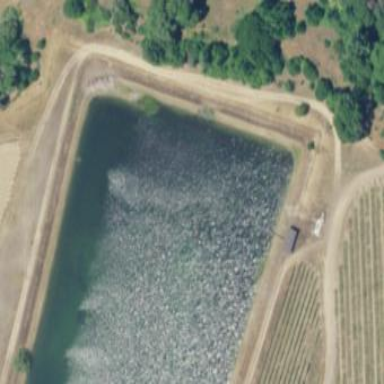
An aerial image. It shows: Pond within reservoir used for water storage. The natural landscape includes water feature.